Question: I have an application with nearly 70 items in a '<select>' that allow multiple selection.
I'm trying to replace its behavior by two lists, where the user can drag/drop between a source list to a target list. The initial select should reflect the moves.
I'm trying to make it generic because I have to reuse the behavior in several pages, sometimes several times in the same page.
What I have by now (I reduced the actual number of items for readability) :
'''
<div style="border: solid 1px red; overflow:auto">
<select name="lst1" multiple="multiple" id="lst1" class="go">
<option value="1">Element Ndeg1</option>
<option value="2">Element Ndeg2</option>
<option selected="selected" value="3">Element Ndeg3</option>
<option value="4">Element Ndeg4</option>
<option value="5">Element Ndeg5</option>
</select>
</div>
<script type="text/javascript">
$(function () {
$(".go").each(function (index, el) {
var source = document.createElement("ul");
var target = document.createElement("ul");
$(el).after(source);
$(el).after(target);
$(source).addClass("sourceItems");
$(target).addClass("targetItems");
$(el + "option:selected").each(function (index2, sub) {
var item = document.createElement("li");
item.textContent = $(sub).text();
$(target).append(item);
});
$(el + "option:not(:selected)").each(function (index2, sub) {
var item = document.createElement("li");
item.textContent = $(sub).text();
$(source).append(item);
});
$(source).sortable({ connectWith : target});
$(target).sortable({ connectWith : source });
});
});
</script>
<style type="text/css">
.sourceItems, .targetItems { list-style-type: none; float:left; margin: 0; padding: 0; margin-right: 10px; background: #eee; padding: 5px; width: 200px; border: solid 1px black; }
.sourceItems li, .targetItems li { margin: 5px; padding: 5px; width: 180px; height: 12px; cursor: move; }
</style>
'''
This code is producing unexpected result :

The "target" list's generated DOM looks like ok :
'''
<ul class="targetItems ui-sortable">
<li>Element Ndeg3</li>
<li>Element Ndeg7</li>
<li>Element Ndeg8</li>
<li>Element Ndeg14</li>
<li>Element Ndeg20</li>
<li>Element Ndeg15</li>
<li>Element Ndeg21</li>
</ul>
'''
but the "source" list's generated DOM is a mess (it contains the page DOM in each element)):
'''
<li>
.sourceItems, .targetItems { list-style-type: none; float:left; margin: 0; padding: 0; margin-right: 10px; background: #eee; padding: 5px; width: 200px; border: solid 1px black; }
.sourceItems li, .targetItems li { margin: 5px; padding: 5px; width: 180px; height: 12px; cursor: move; }
</li><li>
</li><li></li><li>
.sourceItems, .targetItems { list-style-type: none; float:left; margin: 0; padding: 0; margin-right: 10px; background: #eee; padding: 5px; width: 200px; border: solid 1px black; }
.sourceItems li, .targetItems li { margin: 5px; padding: 5px; width: 180px; height: 12px; cursor: move; }
Element Ndeg1
Element Ndeg2
Element Ndeg3
Element Ndeg4
Element Ndeg5
Element Ndeg6
Element Ndeg7
Element Ndeg8
Element Ndeg9
...
Element Ndeg3Element Ndeg7Element Ndeg8Element Ndeg14Element Ndeg15Element Ndeg20Element Ndeg21Element Ndeg23Element Ndeg27Element Ndeg29Element.
'''
I can't see what's wrong. I'd appreciate someone points me the root of the issue.
Here is a jsfiddle that show the issue : <URL>
If i reverse the order of creating the source and target elements, the problem occurs on the other list :
'''
var source = document.createElement("ul");
var target = document.createElement("ul");
$(el).after(target);
$(el).after(source);
'''
in this case, this is the target list that is messy.
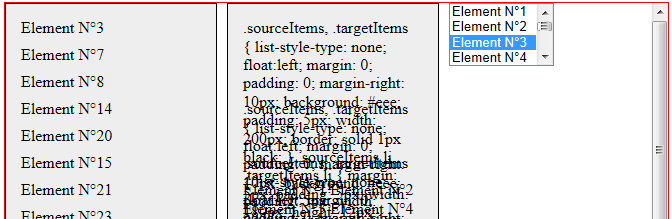
Answer: As you will see in <URL>, I have been able to solve my issue.
It was due to the '$(this + "option:not(:selected)")' selector that was returning the whole page.
Replacing this code with '$(this).children("option:not(:selected)")' make the script works (+ some other minor fixes)